Interaction volume radius: 10 \u00c5
Interaction volume height: 25 \u00c5
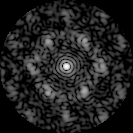
Disorder parameter: 0.6526